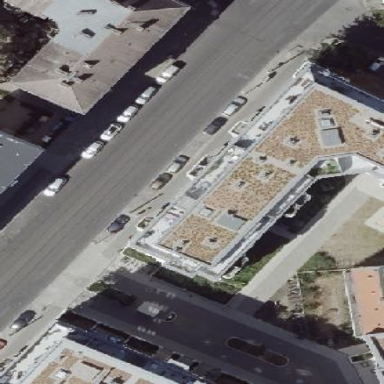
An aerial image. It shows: Street-side parking with sett surface.